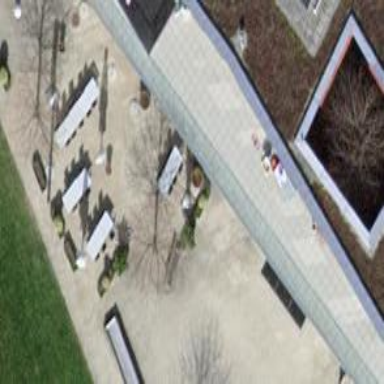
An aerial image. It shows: Outdoor seating area for leisure land.